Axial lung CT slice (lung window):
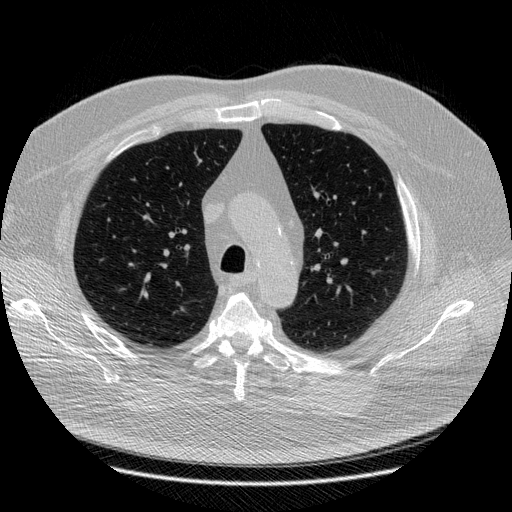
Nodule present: no